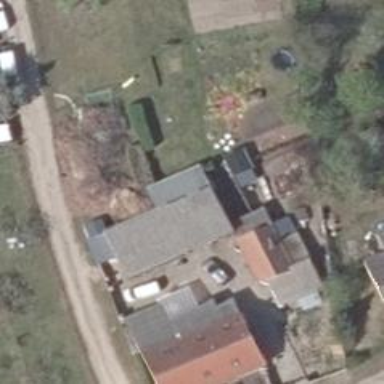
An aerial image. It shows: Detached building.